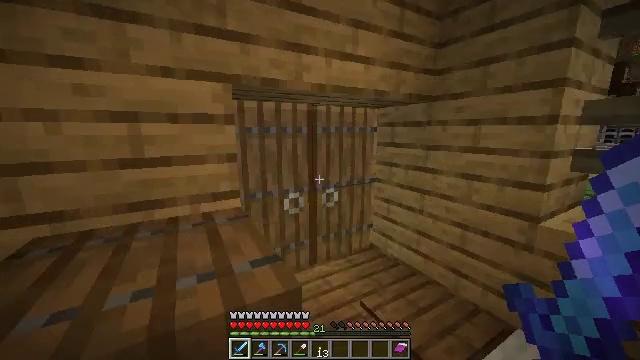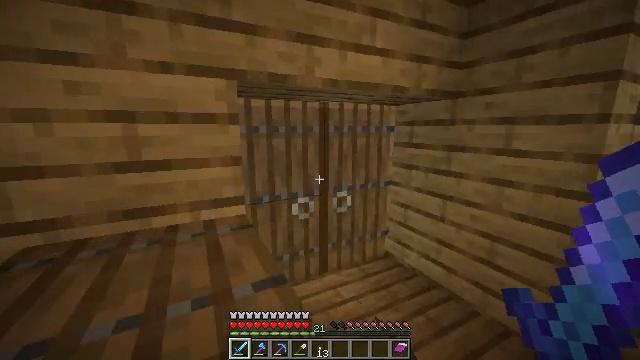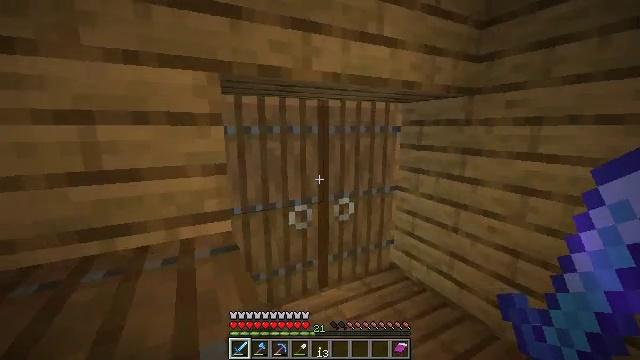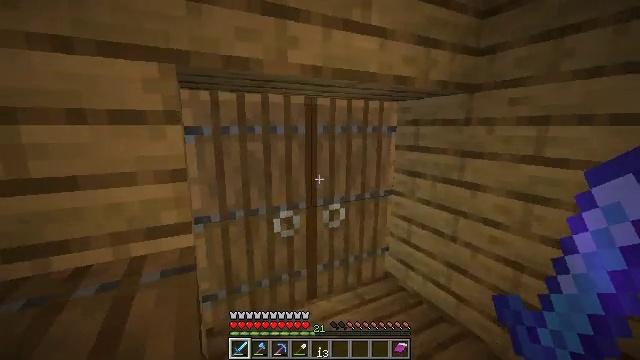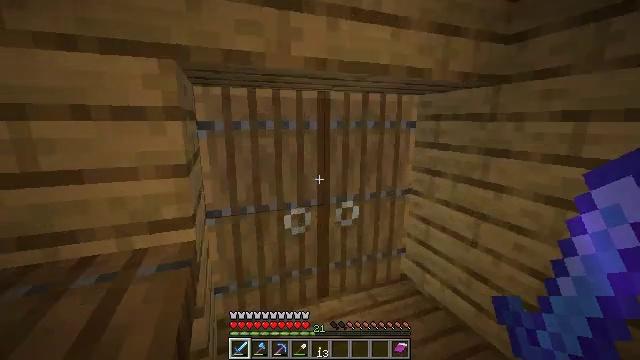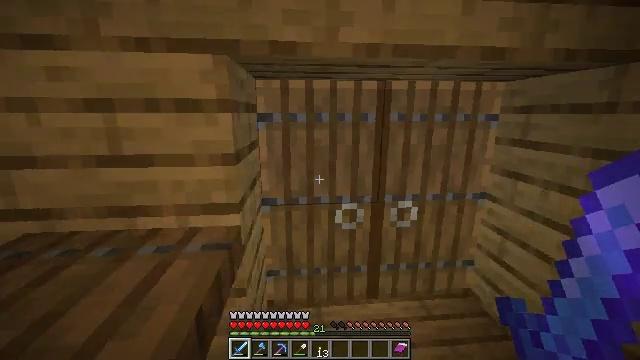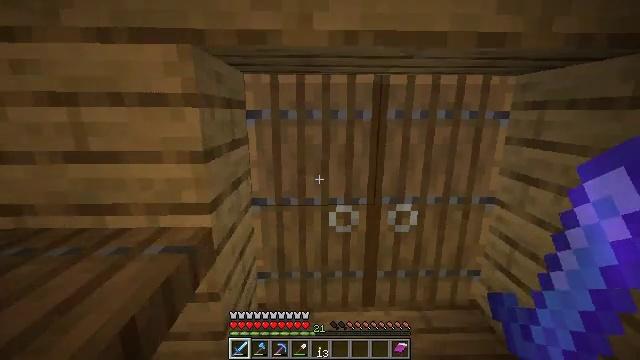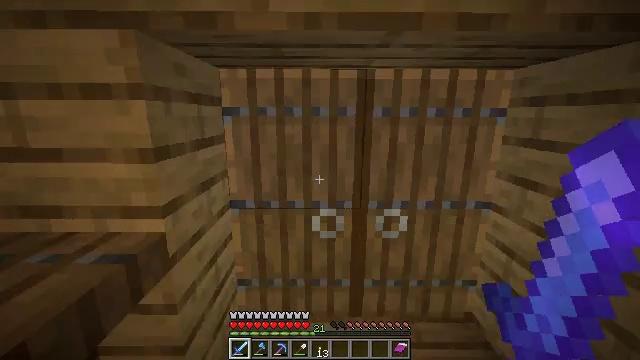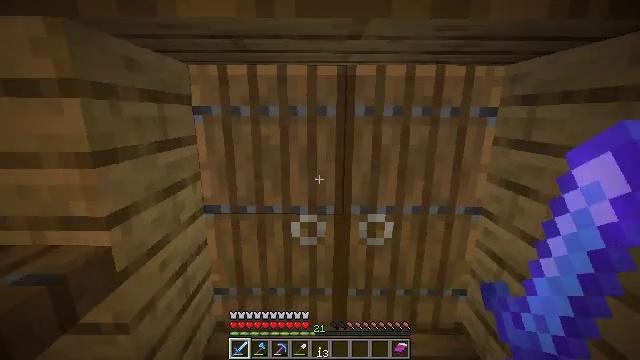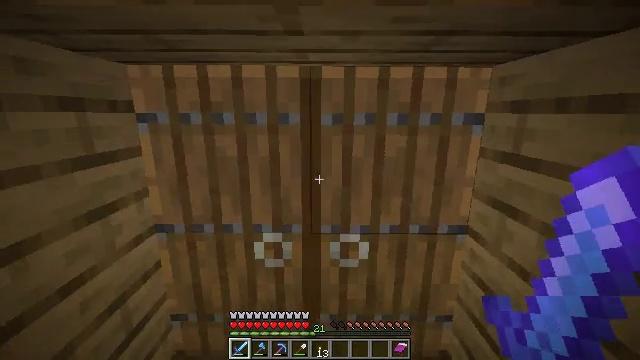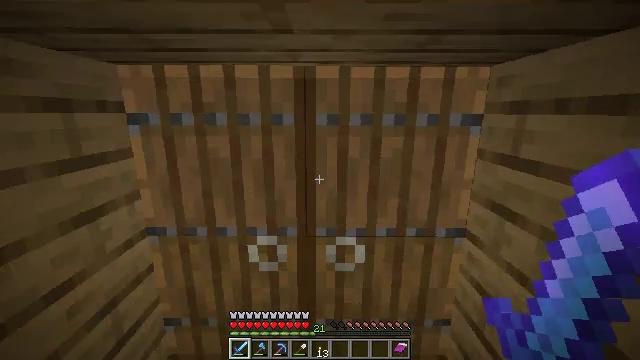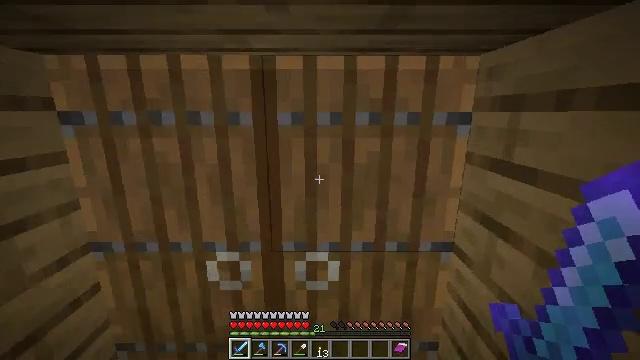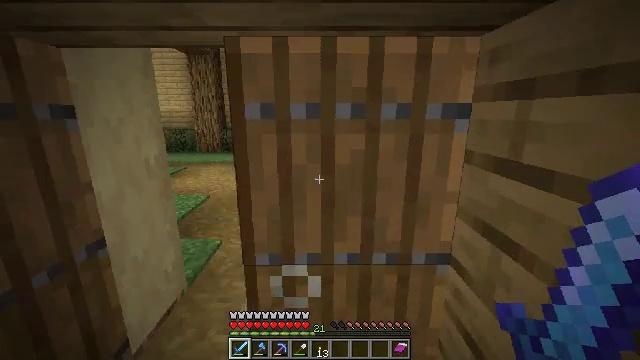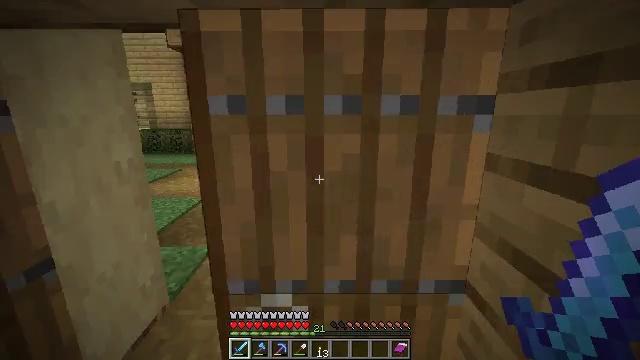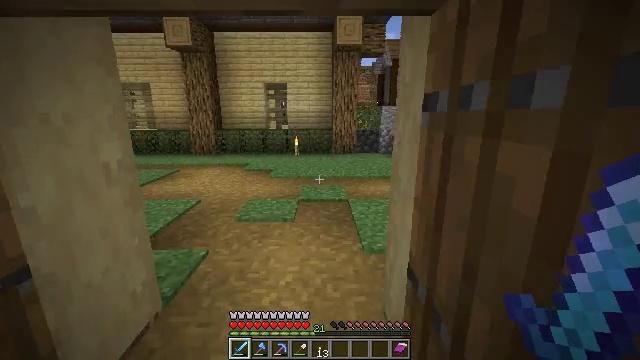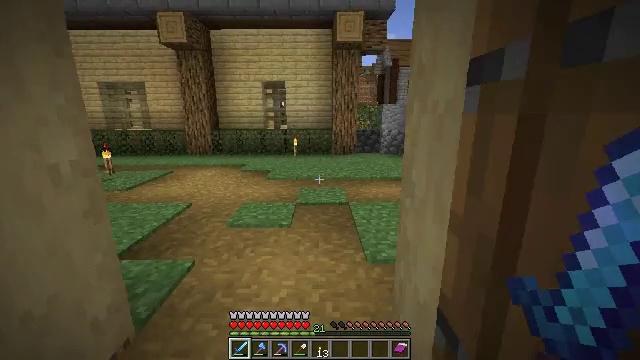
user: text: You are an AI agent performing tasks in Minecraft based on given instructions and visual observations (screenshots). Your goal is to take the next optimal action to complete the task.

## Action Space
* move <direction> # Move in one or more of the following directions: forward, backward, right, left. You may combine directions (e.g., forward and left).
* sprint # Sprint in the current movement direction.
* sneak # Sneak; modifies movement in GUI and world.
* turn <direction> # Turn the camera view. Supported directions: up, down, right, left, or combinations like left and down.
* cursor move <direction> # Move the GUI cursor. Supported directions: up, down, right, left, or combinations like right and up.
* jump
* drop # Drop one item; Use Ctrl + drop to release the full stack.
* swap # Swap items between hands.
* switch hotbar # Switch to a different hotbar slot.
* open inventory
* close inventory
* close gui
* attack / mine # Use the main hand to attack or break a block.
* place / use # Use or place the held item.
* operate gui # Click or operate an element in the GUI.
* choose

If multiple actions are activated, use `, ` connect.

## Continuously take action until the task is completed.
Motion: motion action
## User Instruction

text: Open the crafting table to craft a lead with string and slimeball.
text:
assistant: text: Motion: move forward, turn left
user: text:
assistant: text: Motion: move forward
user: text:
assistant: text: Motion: move forward and move right
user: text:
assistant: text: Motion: move forward and move right, turn left and down
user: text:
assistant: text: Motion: move forward and move right, turn left and down
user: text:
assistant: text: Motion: move forward and move right, turn left
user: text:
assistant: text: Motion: move forward and move right, turn left
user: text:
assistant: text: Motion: move forward and move right
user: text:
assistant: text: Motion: move forward and move right
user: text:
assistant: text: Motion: move forward and move right
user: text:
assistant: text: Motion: move forward and move right
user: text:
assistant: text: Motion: move forward
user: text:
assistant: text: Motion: move forward
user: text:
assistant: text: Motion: move forward
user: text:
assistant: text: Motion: move forward
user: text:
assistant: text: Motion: move forward
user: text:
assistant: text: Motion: move forward and move left
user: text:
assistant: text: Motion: move forward and move left
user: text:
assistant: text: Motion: move forward and move left
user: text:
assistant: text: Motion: move forward and move left, turn right and up
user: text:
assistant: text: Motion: move forward
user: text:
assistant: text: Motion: move forward, turn up
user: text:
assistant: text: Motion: move forward, turn up
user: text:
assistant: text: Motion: move forward, turn right and up
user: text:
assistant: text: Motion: move forward, turn right and up
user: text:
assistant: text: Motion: move forward, turn right and up
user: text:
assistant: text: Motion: move forward
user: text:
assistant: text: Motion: move forward
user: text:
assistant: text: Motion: move forward
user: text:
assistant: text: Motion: no_op